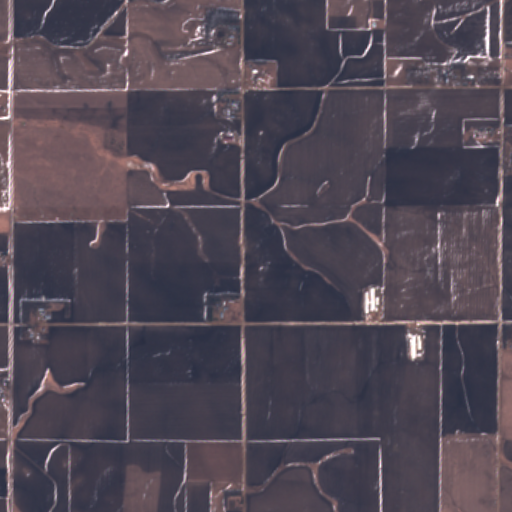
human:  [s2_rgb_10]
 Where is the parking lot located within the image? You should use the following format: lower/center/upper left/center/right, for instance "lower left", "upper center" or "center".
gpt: The parking lot is located in the upper left of the image.
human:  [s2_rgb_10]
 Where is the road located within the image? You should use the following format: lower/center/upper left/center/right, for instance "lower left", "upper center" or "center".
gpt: There is no road in the image.